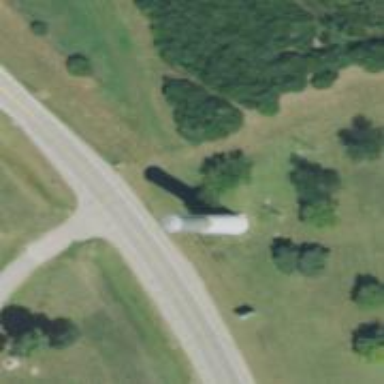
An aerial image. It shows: Water tower that is man-made.